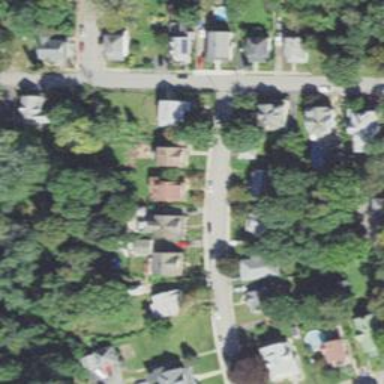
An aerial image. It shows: Residential driveway used as service road.